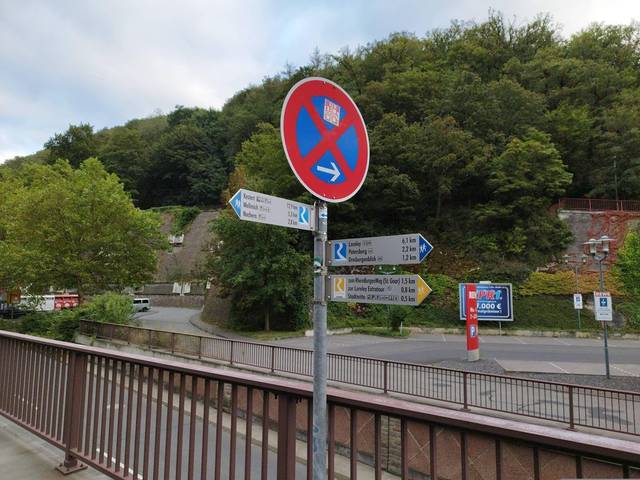
Region: Germany
Coordinates: 50.157, 7.715